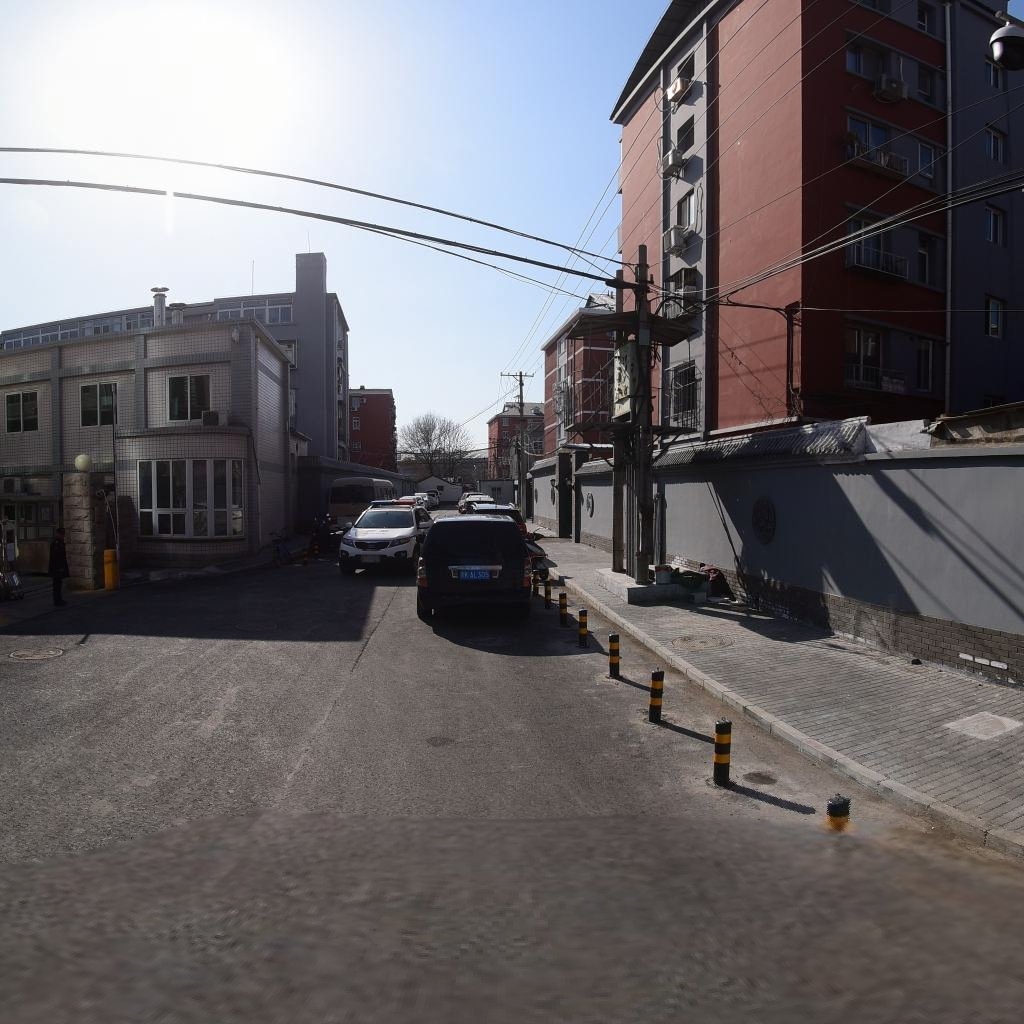
Region: Dongcheng
Road damage annotations: manhole cover, longitudinal crack, manhole cover